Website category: university
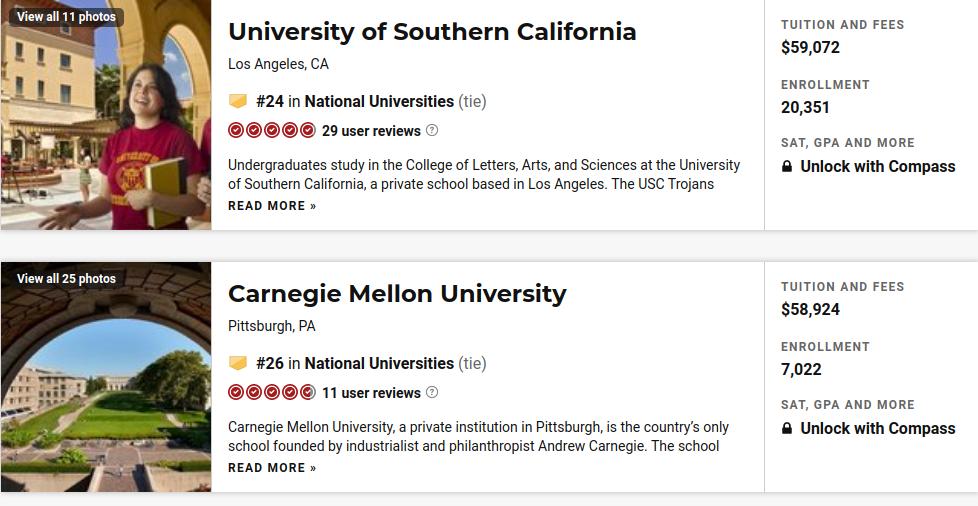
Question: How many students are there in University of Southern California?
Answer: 20,351

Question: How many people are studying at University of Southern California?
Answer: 20,351

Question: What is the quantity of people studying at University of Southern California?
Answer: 20,351

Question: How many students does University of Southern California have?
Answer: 20,351

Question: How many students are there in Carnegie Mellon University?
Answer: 7,022

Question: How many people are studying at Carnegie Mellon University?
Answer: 7,022

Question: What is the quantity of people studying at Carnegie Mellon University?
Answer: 7,022

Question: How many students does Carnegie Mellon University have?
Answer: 7,022

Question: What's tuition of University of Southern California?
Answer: $59,072

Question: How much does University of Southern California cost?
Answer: $59,072

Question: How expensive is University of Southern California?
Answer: $59,072

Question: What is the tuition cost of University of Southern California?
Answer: $59,072

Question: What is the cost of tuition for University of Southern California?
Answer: $59,072

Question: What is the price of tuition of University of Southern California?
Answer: $59,072

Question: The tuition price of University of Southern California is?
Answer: $59,072

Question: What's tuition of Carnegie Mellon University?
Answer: $58,924

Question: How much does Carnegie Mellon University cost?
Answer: $58,924

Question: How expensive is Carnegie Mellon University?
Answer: $58,924

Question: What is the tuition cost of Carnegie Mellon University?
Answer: $58,924

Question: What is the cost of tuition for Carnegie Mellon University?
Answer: $58,924

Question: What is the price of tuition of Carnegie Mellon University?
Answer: $58,924

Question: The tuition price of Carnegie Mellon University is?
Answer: $58,924

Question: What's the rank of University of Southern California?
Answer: #24

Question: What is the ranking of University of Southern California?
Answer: #24

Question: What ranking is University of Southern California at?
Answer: #24

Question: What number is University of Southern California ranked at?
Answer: #24

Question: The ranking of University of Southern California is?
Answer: #24

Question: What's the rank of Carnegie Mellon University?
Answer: #26

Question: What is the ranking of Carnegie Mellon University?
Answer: #26

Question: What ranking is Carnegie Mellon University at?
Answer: #26

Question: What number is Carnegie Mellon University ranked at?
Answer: #26

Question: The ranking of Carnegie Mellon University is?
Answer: #26

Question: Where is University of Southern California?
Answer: Los Angeles, CA

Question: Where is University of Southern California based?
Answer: Los Angeles, CA

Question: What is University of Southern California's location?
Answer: Los Angeles, CA

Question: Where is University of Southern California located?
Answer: Los Angeles, CA

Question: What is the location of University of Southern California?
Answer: Los Angeles, CA

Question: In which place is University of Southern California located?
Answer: Los Angeles, CA

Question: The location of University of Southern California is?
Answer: Los Angeles, CA

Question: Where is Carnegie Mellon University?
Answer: Pittsburgh, PA

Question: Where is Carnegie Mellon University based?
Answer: Pittsburgh, PA

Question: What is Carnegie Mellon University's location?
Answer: Pittsburgh, PA

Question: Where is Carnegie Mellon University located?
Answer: Pittsburgh, PA

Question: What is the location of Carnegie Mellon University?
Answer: Pittsburgh, PA

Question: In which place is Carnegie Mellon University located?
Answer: Pittsburgh, PA

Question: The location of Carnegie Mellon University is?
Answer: Pittsburgh, PA

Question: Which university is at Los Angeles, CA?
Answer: University of Southern California

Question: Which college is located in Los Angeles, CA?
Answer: University of Southern California

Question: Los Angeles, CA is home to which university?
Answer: University of Southern California

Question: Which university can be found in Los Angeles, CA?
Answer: University of Southern California

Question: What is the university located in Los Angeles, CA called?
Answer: University of Southern California

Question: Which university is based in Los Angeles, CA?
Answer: University of Southern California

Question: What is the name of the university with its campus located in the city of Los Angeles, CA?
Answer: University of Southern California

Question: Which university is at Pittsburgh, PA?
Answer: Carnegie Mellon University

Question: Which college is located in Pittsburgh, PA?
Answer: Carnegie Mellon University

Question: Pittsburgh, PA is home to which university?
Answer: Carnegie Mellon University

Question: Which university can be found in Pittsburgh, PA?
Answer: Carnegie Mellon University

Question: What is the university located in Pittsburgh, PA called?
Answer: Carnegie Mellon University

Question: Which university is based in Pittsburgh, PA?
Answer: Carnegie Mellon University

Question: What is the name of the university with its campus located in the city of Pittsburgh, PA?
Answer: Carnegie Mellon University

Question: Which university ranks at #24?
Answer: University of Southern California

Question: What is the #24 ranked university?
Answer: University of Southern California

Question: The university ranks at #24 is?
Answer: University of Southern California

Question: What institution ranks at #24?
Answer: University of Southern California